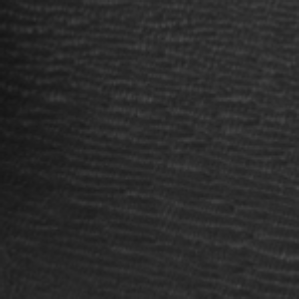
Label: frost